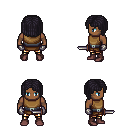
a pixel art fantasy rpg character, male body template, human, dark skin, leather chest armor, gold greaves, raven pageboy hairstyle, metal gloves, maroon shoes, dagger, four views (front, back, left, right), 2x2 character sprite sheet, small pixel art, hard edges, no anti-aliasing